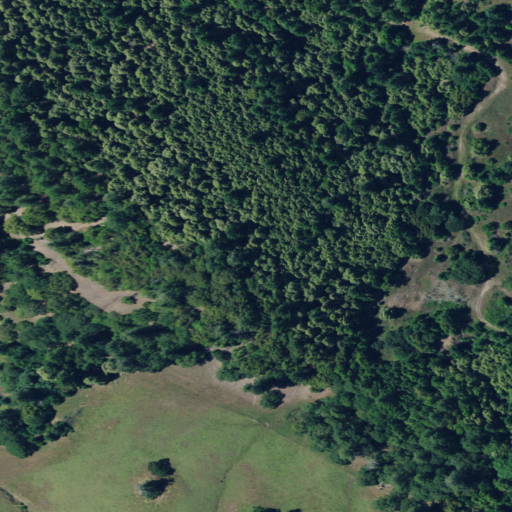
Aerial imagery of mountain in California named Panther Peak containing evergreen forest, grassland, open development, mixed forest, and shrub